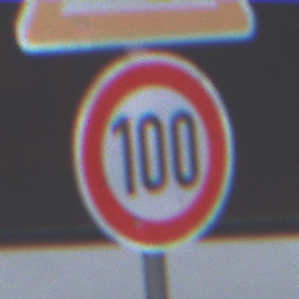
Verkehrszeichen: Geschwindigkeit100
Zusatzzeichen oben: VerengteFahrbahn
Umgebung: Outdoor, Suburban
Tageszeit: MorningAfternoon
Wetter: Overcast
Licht: Natural
Jahreszeit: NotSpecified
Kontrast: LowContrast